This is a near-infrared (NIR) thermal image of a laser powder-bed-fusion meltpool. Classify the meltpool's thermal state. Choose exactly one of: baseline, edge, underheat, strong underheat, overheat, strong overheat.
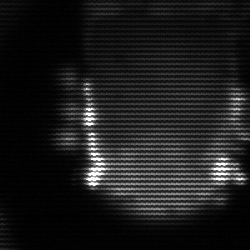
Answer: baseline